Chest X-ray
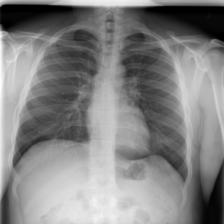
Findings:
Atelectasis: negative
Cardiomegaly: negative
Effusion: negative
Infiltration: positive
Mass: negative
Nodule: negative
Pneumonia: negative
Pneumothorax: negative
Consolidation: negative
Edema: negative
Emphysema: negative
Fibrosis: negative
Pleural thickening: negative
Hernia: negative